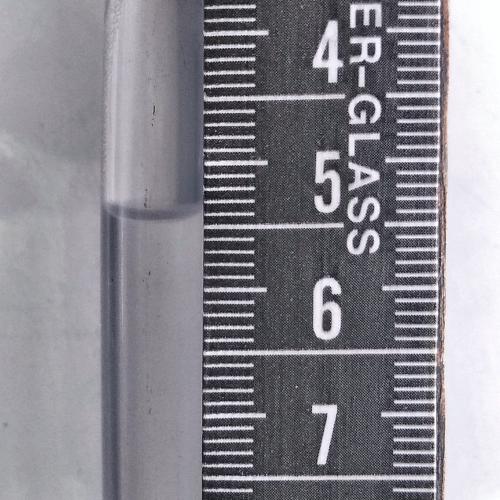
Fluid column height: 5.4 cm